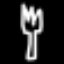
Label: fork